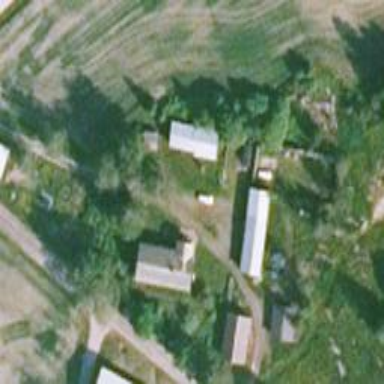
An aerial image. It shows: Farmyard area.